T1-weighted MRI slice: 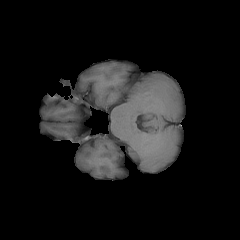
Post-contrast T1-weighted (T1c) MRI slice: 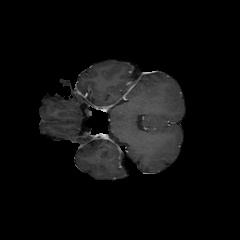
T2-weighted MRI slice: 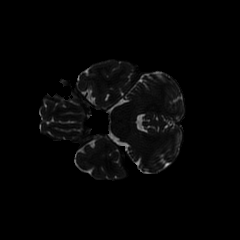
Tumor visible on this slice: no